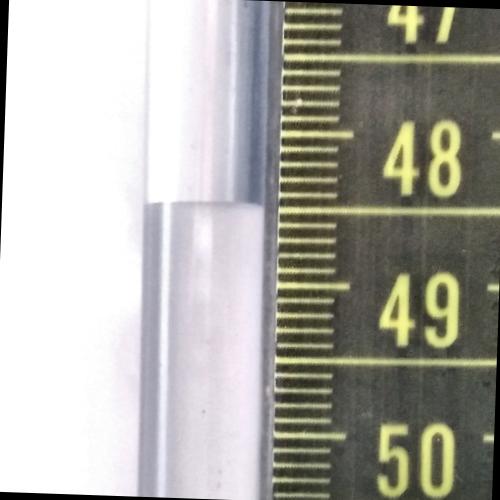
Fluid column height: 48.5 cm